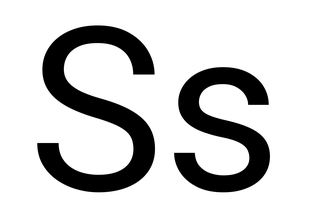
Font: Roboto_Regular